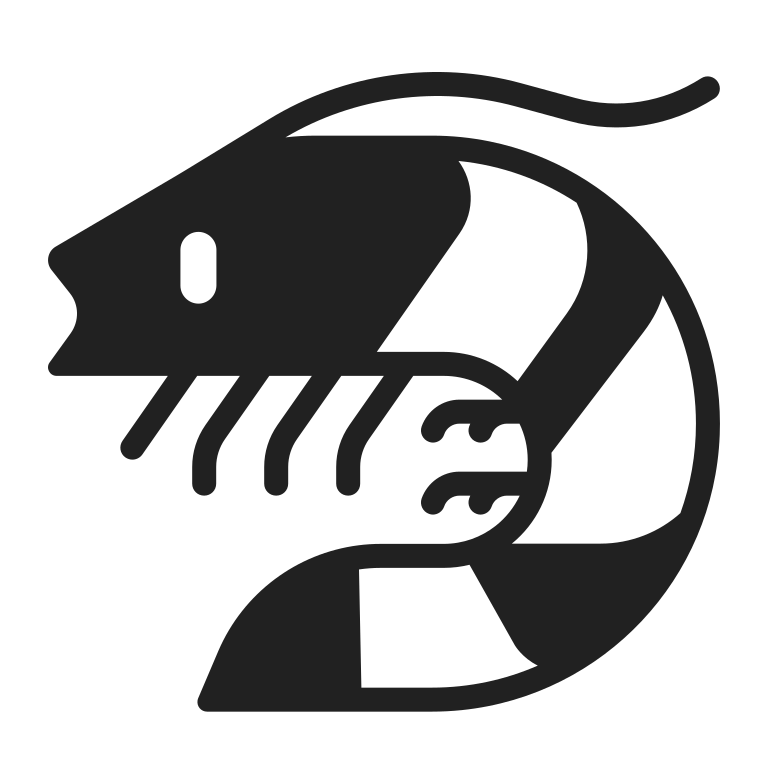
shrimp high contrast